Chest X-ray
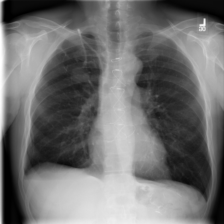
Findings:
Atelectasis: negative
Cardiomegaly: negative
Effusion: negative
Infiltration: negative
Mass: negative
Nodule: negative
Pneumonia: negative
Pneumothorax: negative
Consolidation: negative
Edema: negative
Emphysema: negative
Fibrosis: negative
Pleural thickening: negative
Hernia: negative